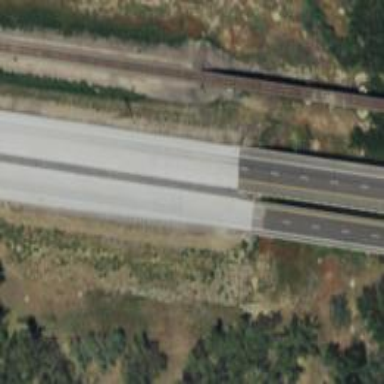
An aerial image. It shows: Smoothly paved trunk highway with grade 1 track type.